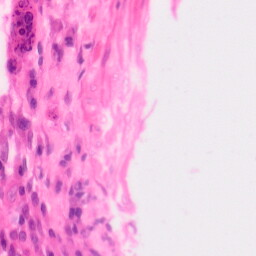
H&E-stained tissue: Colon